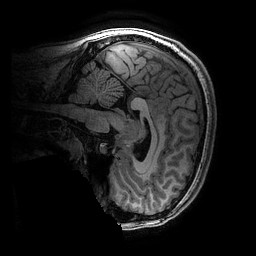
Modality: T1w
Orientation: sagittal
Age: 17
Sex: male
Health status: ill
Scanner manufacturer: ge
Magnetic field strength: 3 T
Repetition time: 0.007664 s
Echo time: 0.00342 s